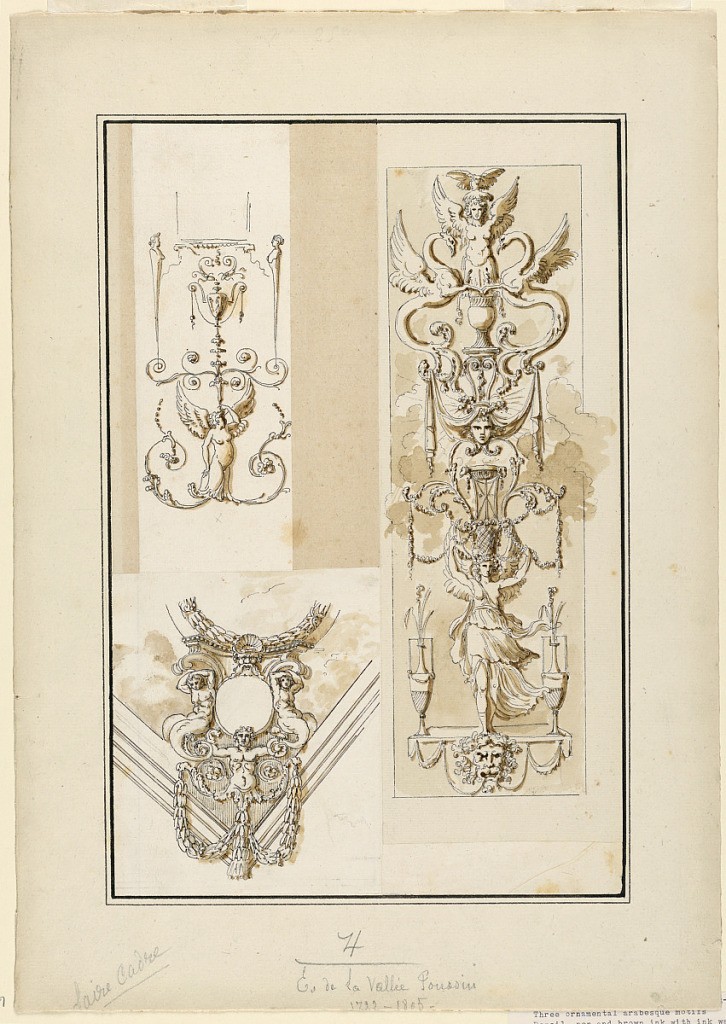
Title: Design for Ornamental Arabesque Motifs
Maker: Etienne de Lavallée-Poussin, French, 1735–1802
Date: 1770
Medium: Pen and brown ink with ink wash, graphite on paper
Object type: drawing
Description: Upper left, a vertical arabesque motif which includes a winged figure terminating in vine tendrills, and above a vase flanked by herms. Lower left, a corner motif of a ceiling cove with two sirens flanking a disc supporting a circular panel, and below, another siren, from which garlands are suspended, and clutching the tails of the sirens above. Right, a vertical panel with a standing draped classical figure between vases, whose headdress is made up of a series of arabesques, a brazier, flanking griffins, and a winged half-figure with a bird on its head.